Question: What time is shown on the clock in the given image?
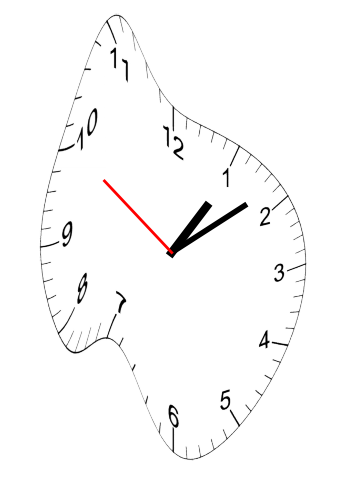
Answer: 01:08:50